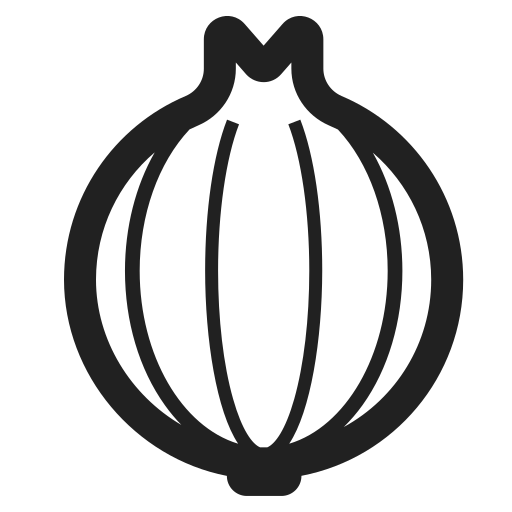
onion high contrast